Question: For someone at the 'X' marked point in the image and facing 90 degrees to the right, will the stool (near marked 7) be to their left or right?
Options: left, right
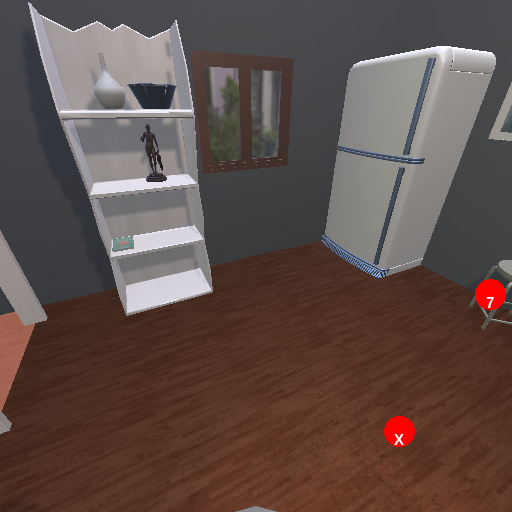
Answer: left